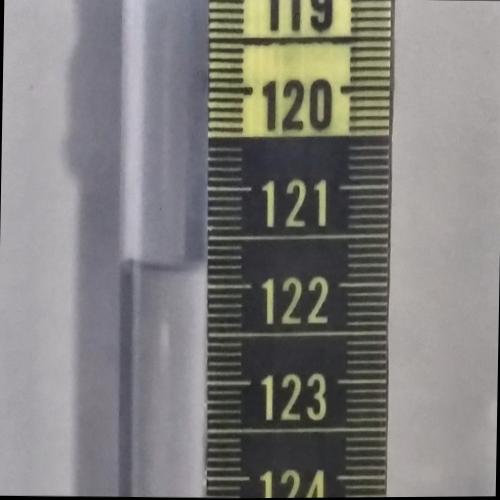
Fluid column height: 121.8 cm